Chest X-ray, AP view. Patient: 40 years old, sex F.
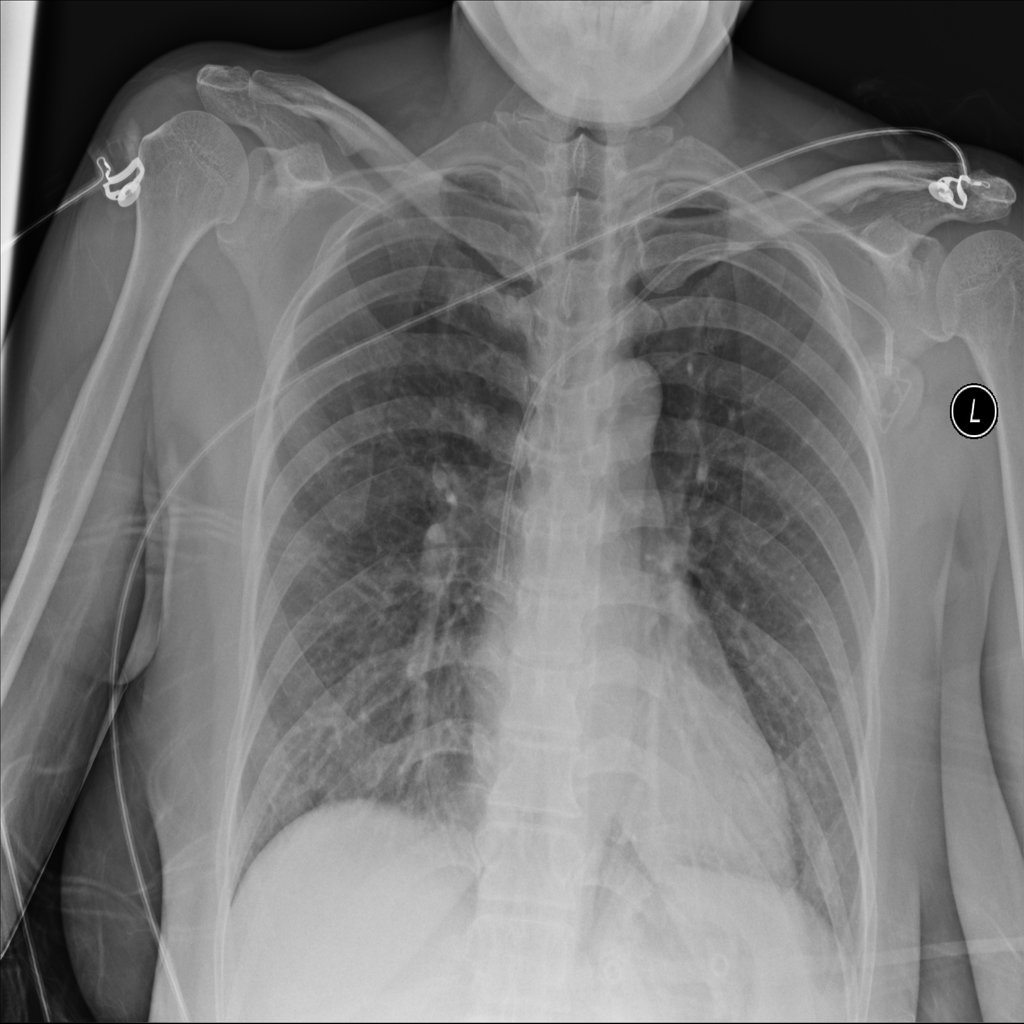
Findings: Infiltration